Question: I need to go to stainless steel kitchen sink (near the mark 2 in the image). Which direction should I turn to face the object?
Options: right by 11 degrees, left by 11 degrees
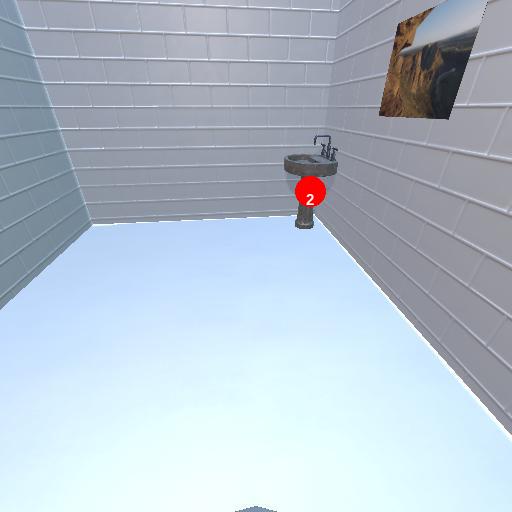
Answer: right by 11 degrees